Interaction volume radius: 10 \u00c5
Interaction volume height: 45 \u00c5
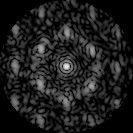
Disorder parameter: 0.5881